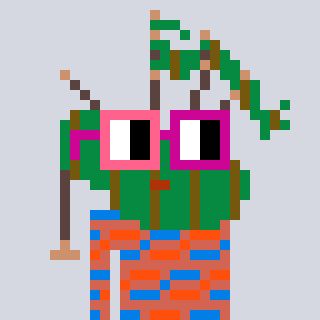
a pixel art character with square pink and red glasses, a bagpipe-shaped head and a peachy-colored body on a cool background